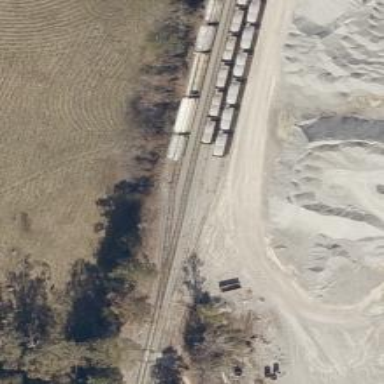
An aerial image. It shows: Spur railway service for aggregate transportation.